Question: Please take a look at the image.There are 5tables related to appointTable with appointID.
Now i need all the data with same appointment id..what should be the joining query?Can any one help me about it?
Here is the generated query(I am using Left outer Join)
'''
SELECT dbo.Appointment.appointment_id, dbo.Appointment.patient_id, dbo.PatientInvestigaiton.investigation_name, dbo.PatientInvestigaiton.investigation_id,
dbo.PatientTreatmentMedicine.medecine_id, dbo.PatientTreatmentMedicine.medicinename, dbo.PatientTreatmentMedicine.medicinetype,
dbo.PatientFindings.finding_id, dbo.PatientFindings.finding_value, dbo.PatientAdvice.advice_description, dbo.PatientCC.cc_value, dbo.PatientCC.cc_id,
dbo.PatientDiagonosis.diagonosis_name, dbo.PatientDiagonosis.diagonosis_id
FROM dbo.Appointment LEFT OUTER JOIN
dbo.PatientInvestigaiton ON dbo.Appointment.appointment_id = dbo.PatientInvestigaiton.appointment_id LEFT OUTER JOIN
dbo.PatientTreatmentMedicine ON dbo.Appointment.appointment_id = dbo.PatientTreatmentMedicine.appointment_id LEFT OUTER JOIN
dbo.PatientFindings ON dbo.Appointment.appointment_id = dbo.PatientFindings.appointment_id LEFT OUTER JOIN
dbo.PatientDiagonosis ON dbo.Appointment.appointment_id = dbo.PatientDiagonosis.appointment_id LEFT OUTER JOIN
dbo.PatientCC ON dbo.Appointment.appointment_id = dbo.PatientCC.appointment_id LEFT OUTER JOIN
dbo.PatientAdvice ON dbo.Appointment.appointment_id = dbo.PatientAdvice.appointment_id
where dbo.Appointment.appointment_id='46';
'''
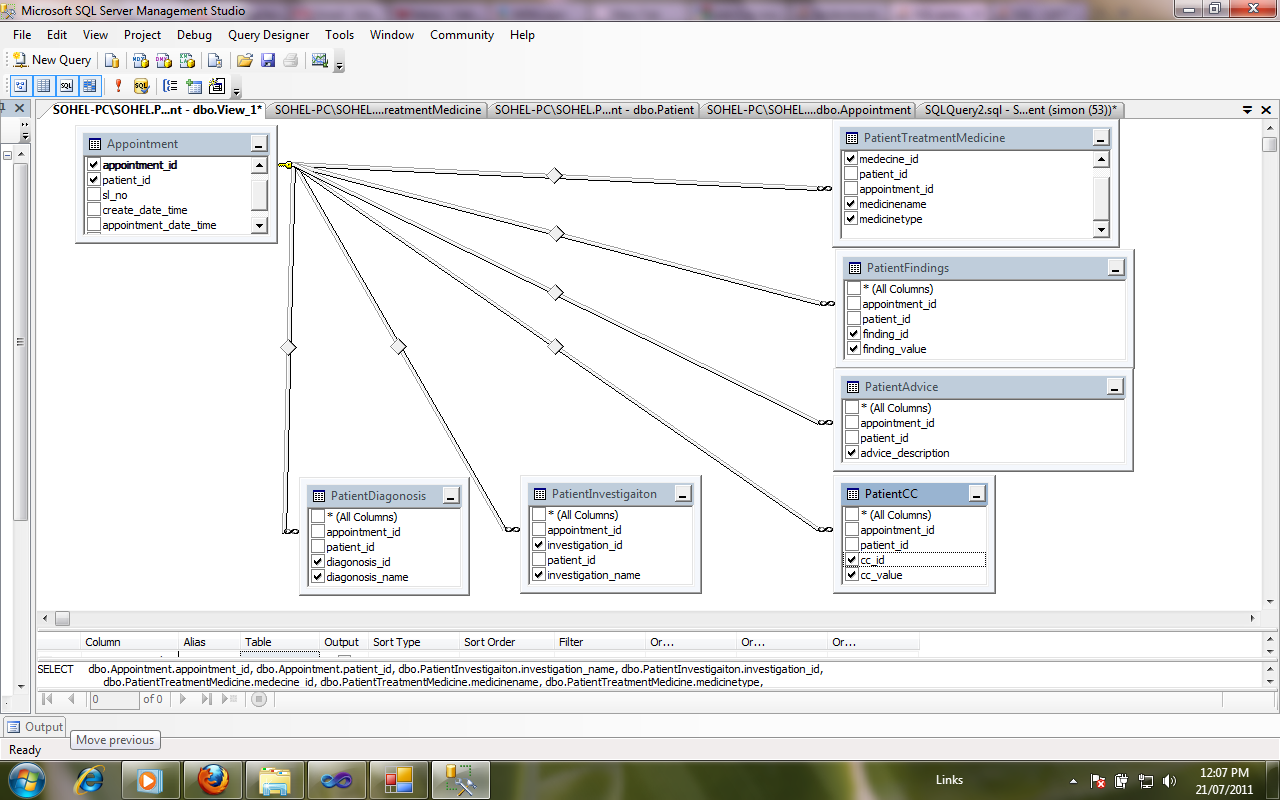
Answer: Since 'appointmnent_id' is the primary key of 'Appointment', this table has a '1:N' relationship with all 6 tables.
This is the case where joining to these 6 tables will produce , it's like a 'Cartesian Product'. For example if (for only one 'id=46'), there are:
- 'PatientInvestigation'- 'PatientTreatmentMedicine'- 'PatientFindings'- 'PatientDiagnosis'- 'PatientCC'- 'PatientAdvice'
you'll get 3x6x4x2x2x5 = '1440' rows in the result set, while you only need 3+6+4+2+2+5 (+1) = '23' rows. That is 60 times more rows (and with many more columns) than needed.
It's better if you do (and one more query to get the data from the base table 'Appointment'). And . Example for the base query and the query to join to the first table:
:
'''
SELECT
a.appointment_id,
a.patient_id
FROM
Appointment AS a
WHERE
a.appointment_id = 46
'''
:
'''
SELECT
pi.investigation_name,
pi.investigation_id
FROM
Appointment AS a
JOIN
PatientInvestigation AS pi
ON pi.appointment_id = a.appointment_id
WHERE
a.appointment_id = 46
'''